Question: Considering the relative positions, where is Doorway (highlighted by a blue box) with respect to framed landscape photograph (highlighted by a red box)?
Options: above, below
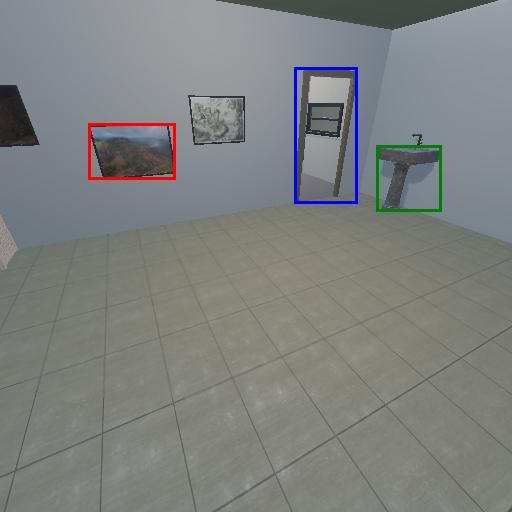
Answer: above